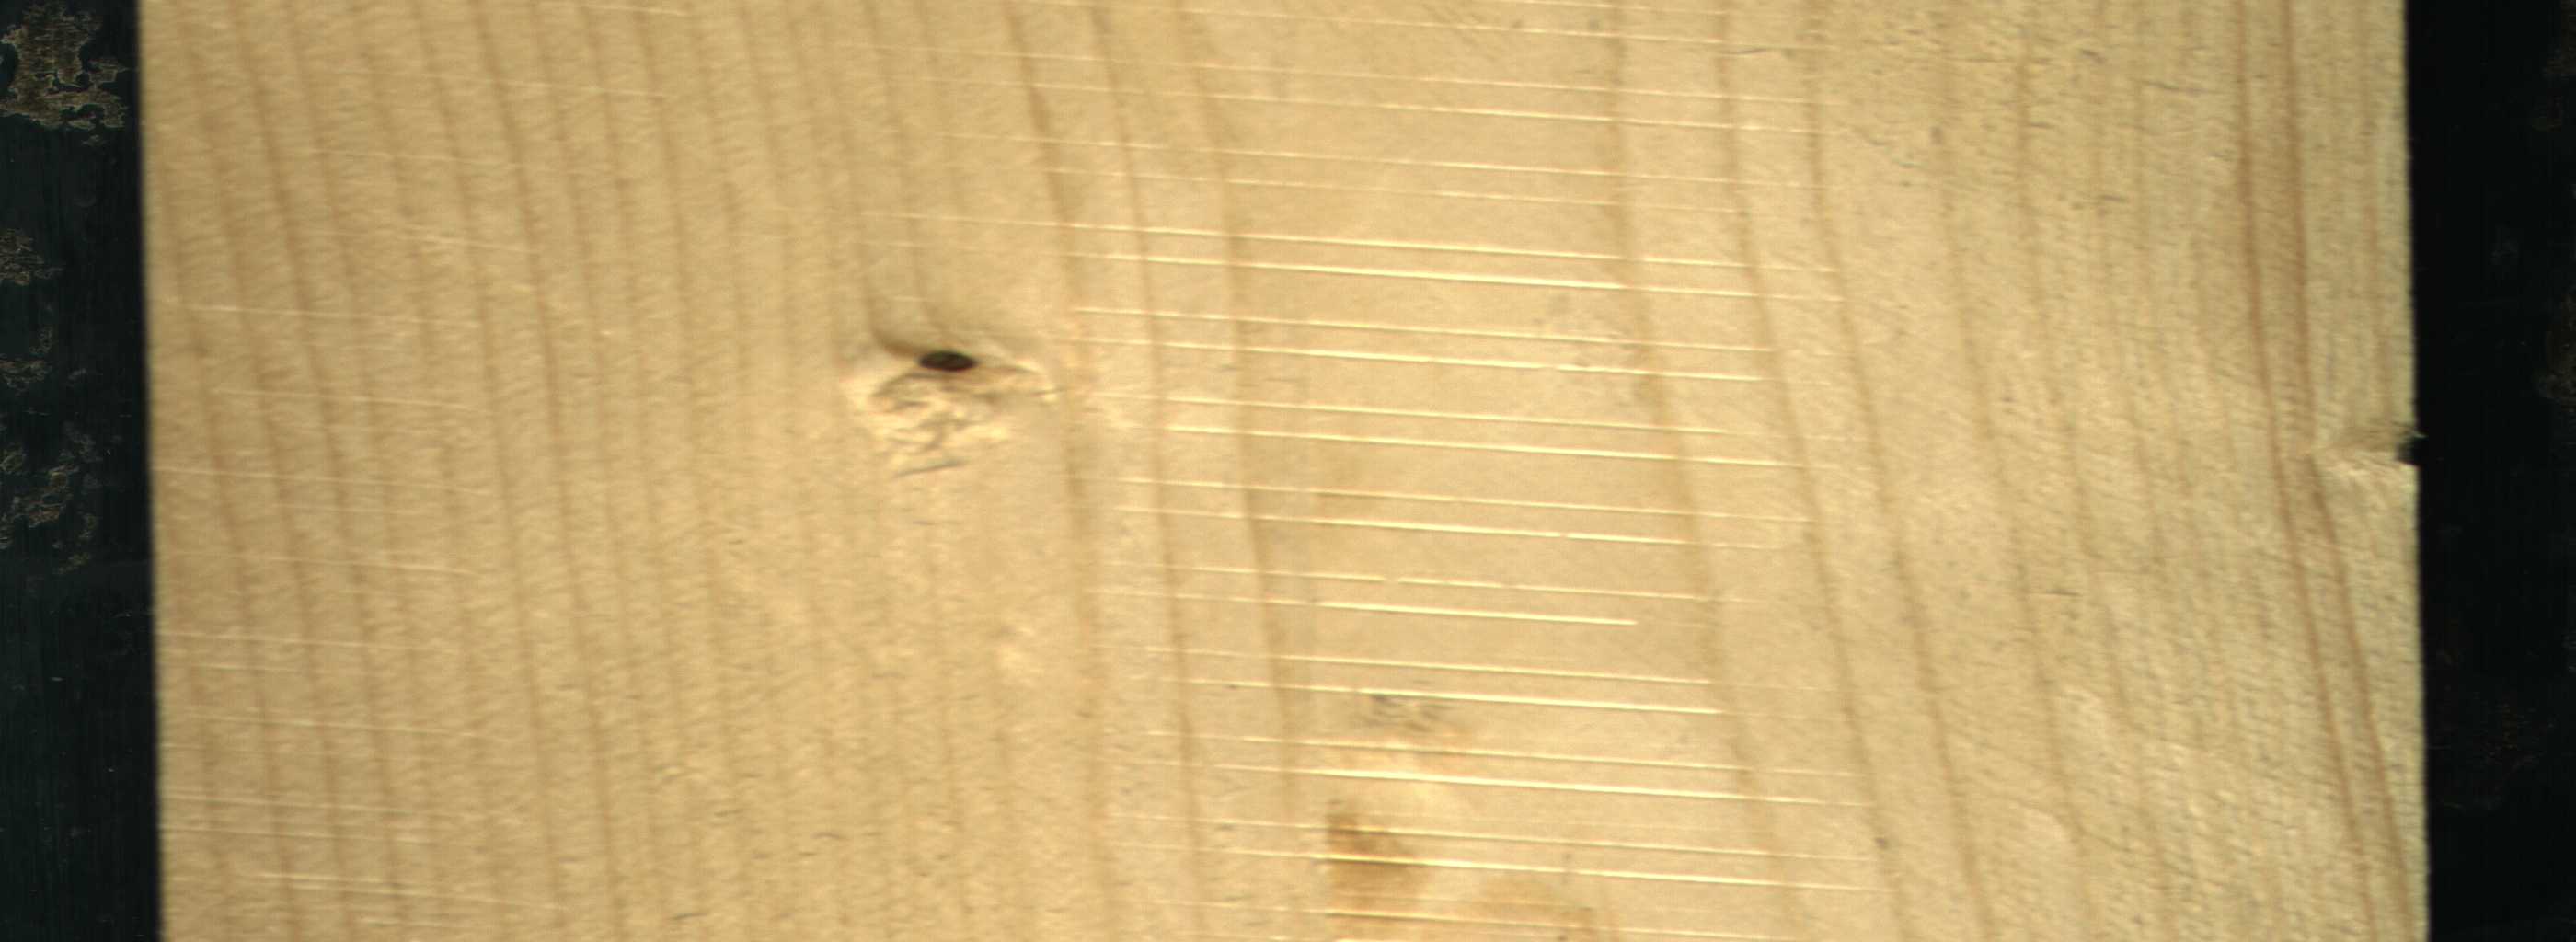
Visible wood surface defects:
Dead_Knot